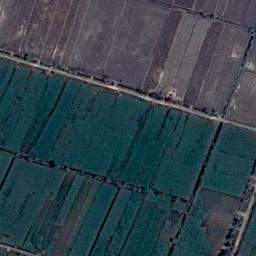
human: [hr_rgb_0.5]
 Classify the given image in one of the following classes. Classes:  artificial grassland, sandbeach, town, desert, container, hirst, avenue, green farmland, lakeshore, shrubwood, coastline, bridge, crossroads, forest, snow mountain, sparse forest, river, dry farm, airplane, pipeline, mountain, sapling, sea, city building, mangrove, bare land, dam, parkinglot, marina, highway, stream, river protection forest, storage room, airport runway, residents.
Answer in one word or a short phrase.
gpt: green farmland